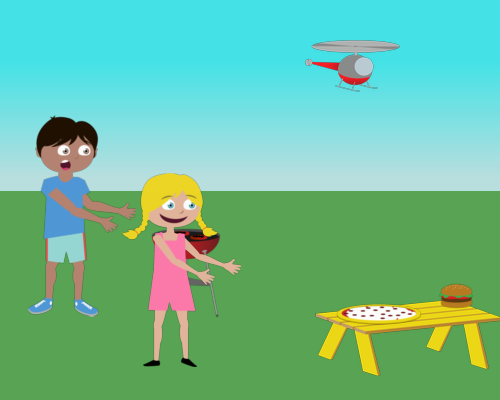
mike facing right standing up to the right bbq grill is in front of mike he is sad and jenny happy standing up with no teeth facing right both arms down and a table on the right side a pizza and a burger on it and a small helicopter facing right.